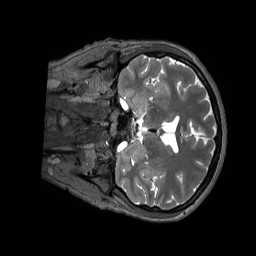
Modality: T2w
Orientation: coronal
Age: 30
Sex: female
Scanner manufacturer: siemens
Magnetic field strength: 3 T
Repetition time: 3.2 s
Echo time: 0.408 s